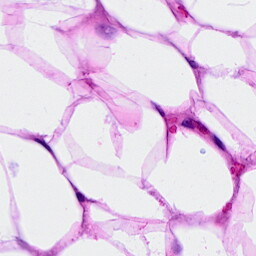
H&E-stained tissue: Breast